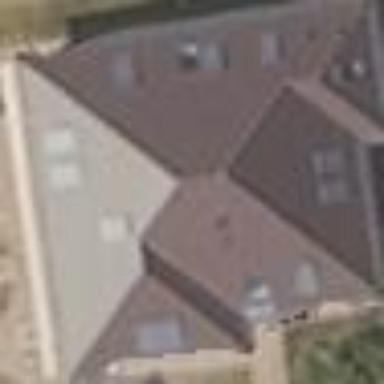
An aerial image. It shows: House with hipped roof.